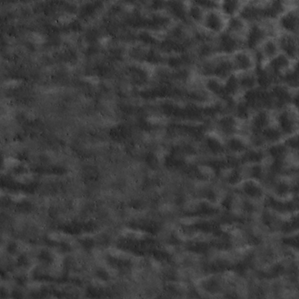
Label: non_frost